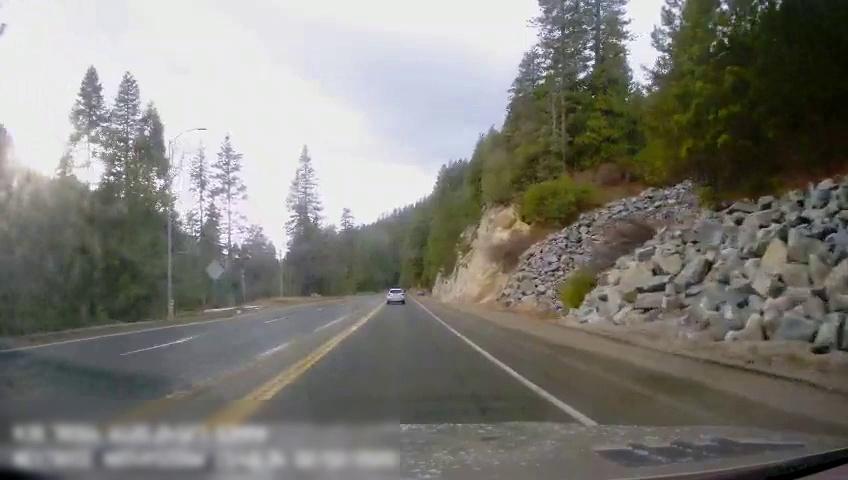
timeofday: Day
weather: Sunny
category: Drivable Space
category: Vehicles | SUV
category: Lanes | Alternate Lane
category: Lanes | Current Lane
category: Lanes | Opposite Lane
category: Lanes | Opposite Lane
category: Lanes | Opposite Lane
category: Lanes | Opposite Lane
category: Lanes | Opposite Lane